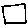
Label: square